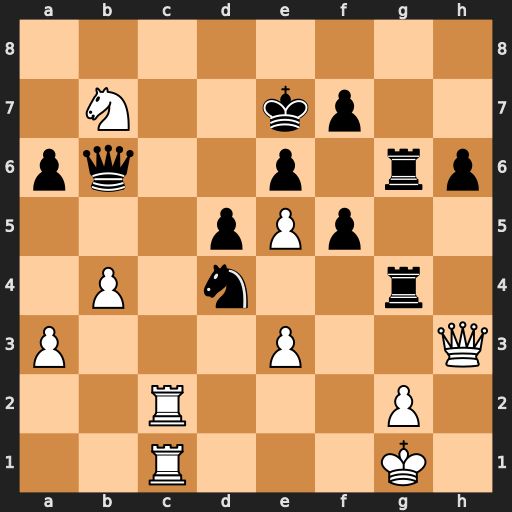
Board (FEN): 8/1N2kp2/pq2p1rp/3pPp2/1P1n2r1/P3P2Q/2R3P1/2R3K1
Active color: w
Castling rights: -
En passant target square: -
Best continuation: Nd6 Nxc2 Nc8+ Kf8 Nxb6